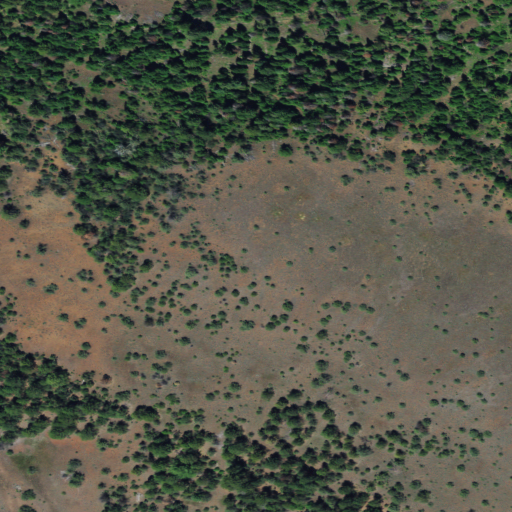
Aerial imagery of ridge(s) in Oregon named Sheep Ridge containing evergreen forest, grassland, and shrub